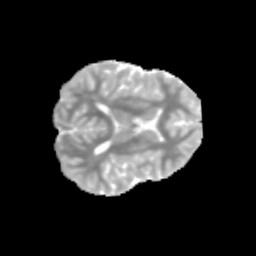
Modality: MD
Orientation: axial
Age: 13
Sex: male
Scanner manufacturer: siemens
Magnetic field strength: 3 T
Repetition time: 3.8 s
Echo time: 0.07 s